RGB frame:
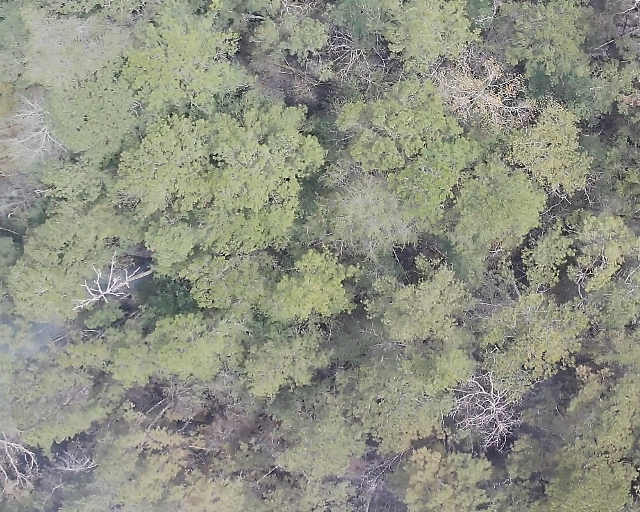
Thermal frame:
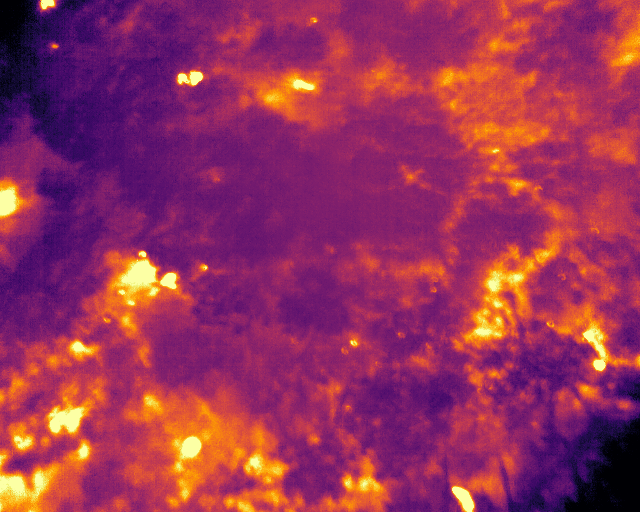
Captured: 2026-02-26 03:08:45
Pixels at or above 80 °C: 61 (fraction of frame: 0.0001862)